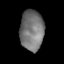
Tissue: prostate
Cell type: Fibroblasts
Senescence score: 0.6991
Nuclear area (px): 934
Mean DAPI intensity: 117.348